Field crop: maize
Growth stage: 2
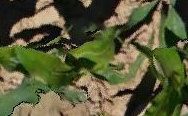
Species: maize